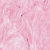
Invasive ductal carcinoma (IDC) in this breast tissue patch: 0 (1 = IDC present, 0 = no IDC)